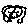
Label: star